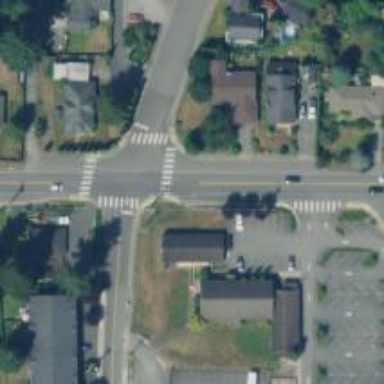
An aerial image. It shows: Marked crossing with zebra markings.